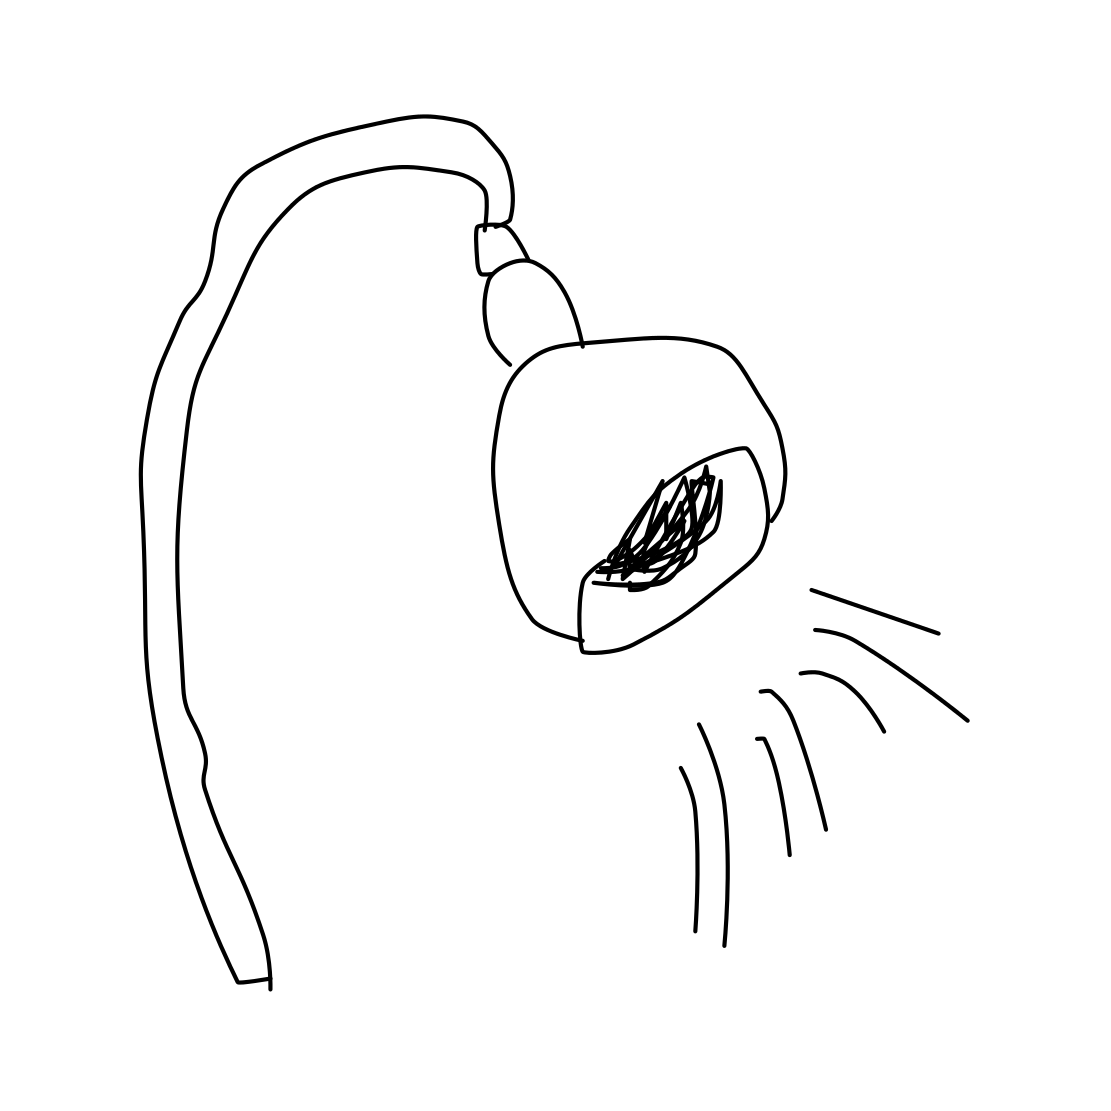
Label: floor lamp